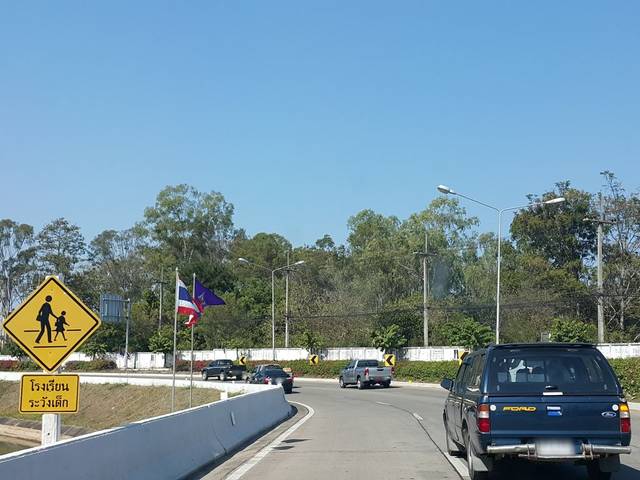
Region: Thailand
Coordinates: 18.841, 98.965